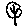
Label: tree